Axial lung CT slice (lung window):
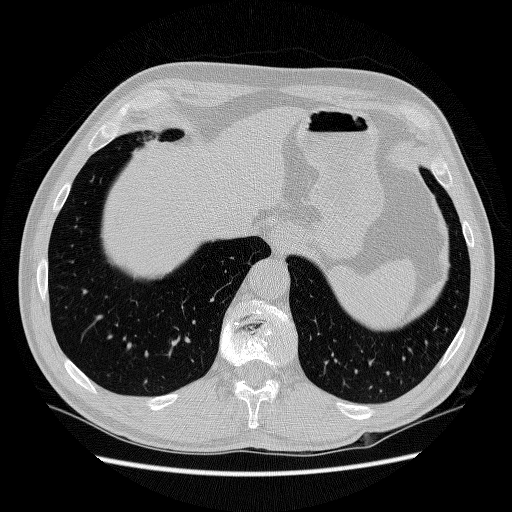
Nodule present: no